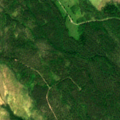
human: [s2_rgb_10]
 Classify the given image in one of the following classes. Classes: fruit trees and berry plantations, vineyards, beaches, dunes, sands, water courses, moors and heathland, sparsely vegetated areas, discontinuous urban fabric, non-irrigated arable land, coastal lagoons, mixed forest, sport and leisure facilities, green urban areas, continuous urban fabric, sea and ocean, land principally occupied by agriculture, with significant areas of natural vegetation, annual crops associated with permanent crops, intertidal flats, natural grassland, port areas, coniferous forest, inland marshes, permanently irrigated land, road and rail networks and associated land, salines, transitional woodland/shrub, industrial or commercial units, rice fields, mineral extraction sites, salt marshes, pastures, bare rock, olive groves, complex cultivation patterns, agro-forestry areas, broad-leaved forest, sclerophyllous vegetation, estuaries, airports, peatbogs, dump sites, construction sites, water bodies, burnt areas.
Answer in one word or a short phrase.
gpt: coniferous forest, mixed forest, peatbogs